Question: Why is the following code working?
'''
interface I { }
class A implements I{
public String toString(){ return "in a"; }
}
class B extends A{
public String toString(){ return "in b"; }
}
B b = new B();
A a = b;
I i = a;
System.out.println(i);
System.out.println((B)a);
System.out.println(b);
'''
As you can see 'i' is a valid parameter to 'println' method. Why? By looking at the parameter types accepted by this method, only object seems to be relevant.

I was searching for an answer and found a few relevant things <URL>:
". Classes, enums, arrays, and ."
But also found this: "Do interfaces inherit from Object class in Java?" and the answer: No, they don't. And there is no common "root" interface implicitly inherited by all interfaces either (as in the case with classes) for that matter.(*)
What does this mean? Can someone explain me why is the interface accepted as an argument for the 'println' function?
I suppose that the point here is that you cannot pass an object through an interface without having the object itself.
But the question still remains. Why is the compiler accepting an interface as a parameter for this method?
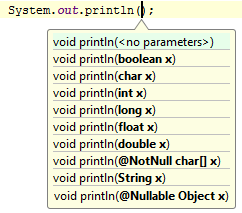
Answer: <URL> explains it:
> Given a non-generic type declaration C, the direct supertypes of the type C are all of the following:The direct superclass of C (SS8.1.4).The direct superinterfaces of C (SS8.1.5).The type Object, if C is an interface type with no direct superinterfaces (SS9.1.3).
You might ask Object is the supertype of any interface. The reason is that there is no way for an object not to be an instance of a concrete class, and there is no way for this concrete class not to extend Object. Hence, the compiler knows that a reference to an interface type is a reference to an Object.